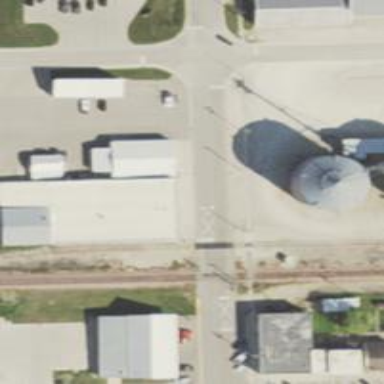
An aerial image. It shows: Railway level crossing.